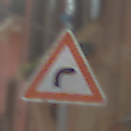
Verkehrszeichen: KurveRechts
Umgebung: Outdoor, Urban
Tageszeit: Midday
Wetter: Clear
Licht: Natural
Jahreszeit: NotSpecified
Kontrast: HighContrast